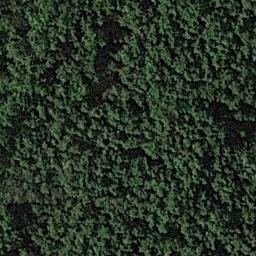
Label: forest